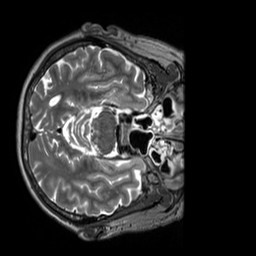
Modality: T2w
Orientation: axial
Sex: male
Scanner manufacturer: siemens
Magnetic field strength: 3 T
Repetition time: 3.2 s
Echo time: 0.409 s